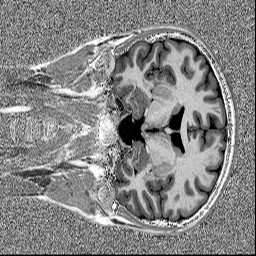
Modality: MP2RAGE
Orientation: coronal
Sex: male